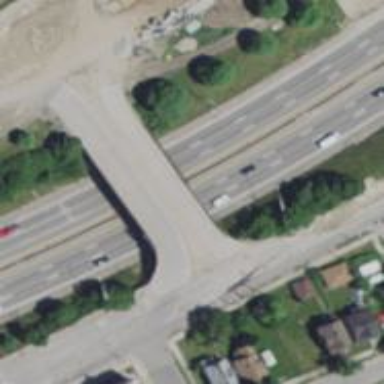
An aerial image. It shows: Secondary link road crossing over bridge.